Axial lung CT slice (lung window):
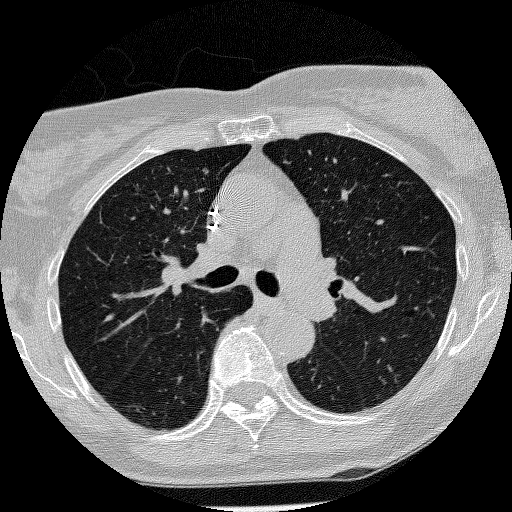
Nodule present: no